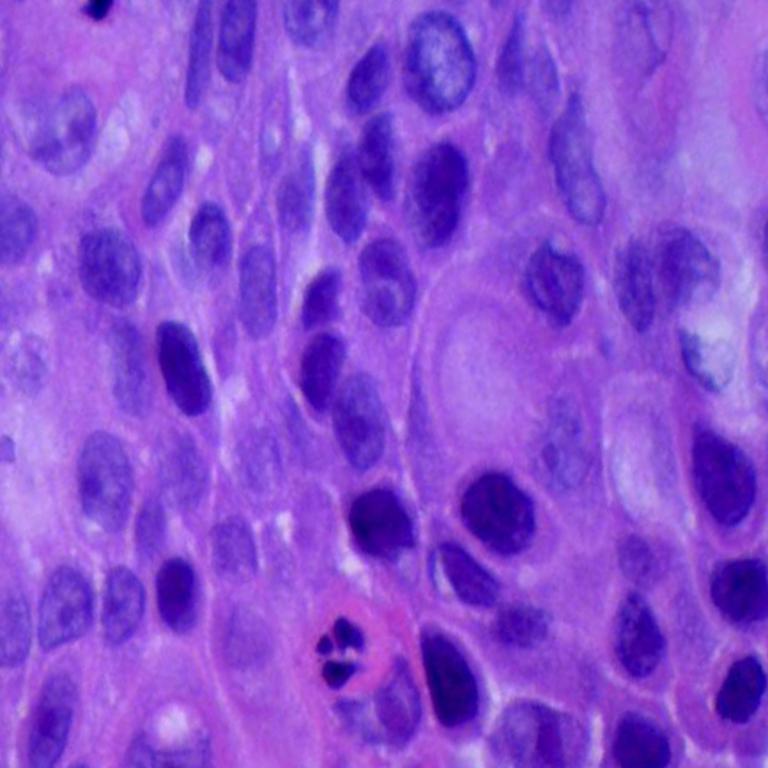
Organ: lung
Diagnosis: squamous carcinomas